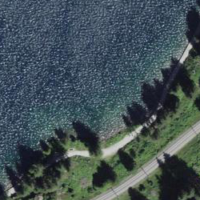
EUNIS habitat code: 14
Species observed at this site:
Sorbus aucuparia
Anas platyrhynchos
Nucifraga caryocatactes
Tussilago farfara